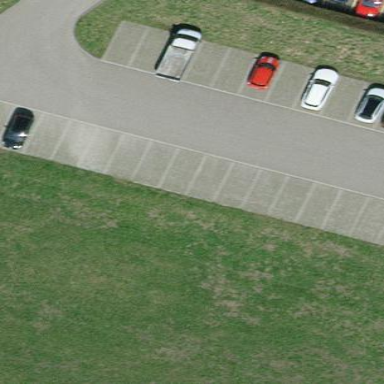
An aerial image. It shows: Parking area with surface.